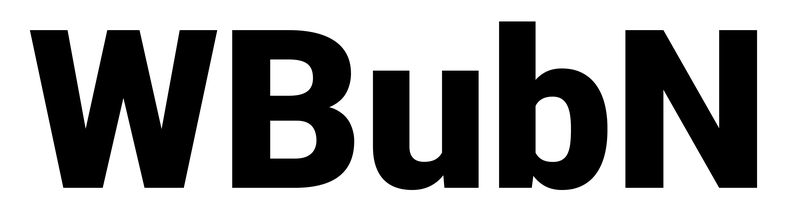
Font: Roboto_Black